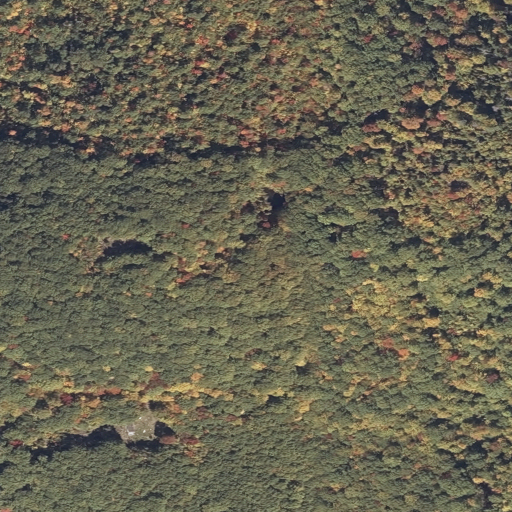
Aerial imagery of mountain in Maine named Ryemoor Hill containing deciduous forest, mixed forest, shrub, evergreen forest, and open development